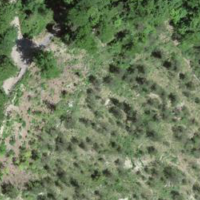
EUNIS habitat code: 45
Species observed at this site:
Bombus pratorum
Amelanchier ovalis
Aegithalos caudatus
Euphorbia cyparissias
Milvus migrans